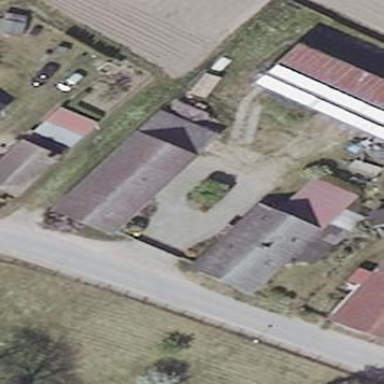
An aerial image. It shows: Farm auxiliary building with gabled roof.